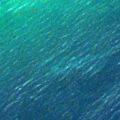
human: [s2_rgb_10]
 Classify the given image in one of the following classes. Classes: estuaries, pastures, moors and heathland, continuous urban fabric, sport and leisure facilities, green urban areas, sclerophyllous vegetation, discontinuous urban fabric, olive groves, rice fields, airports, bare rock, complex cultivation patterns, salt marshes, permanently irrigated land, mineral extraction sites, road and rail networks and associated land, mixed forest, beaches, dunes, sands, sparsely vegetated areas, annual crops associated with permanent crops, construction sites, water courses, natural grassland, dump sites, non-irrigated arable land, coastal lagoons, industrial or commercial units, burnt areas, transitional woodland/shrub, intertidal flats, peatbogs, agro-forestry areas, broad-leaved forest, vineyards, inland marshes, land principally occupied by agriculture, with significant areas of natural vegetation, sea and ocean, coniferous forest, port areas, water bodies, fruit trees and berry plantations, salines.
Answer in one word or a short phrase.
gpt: sea and ocean